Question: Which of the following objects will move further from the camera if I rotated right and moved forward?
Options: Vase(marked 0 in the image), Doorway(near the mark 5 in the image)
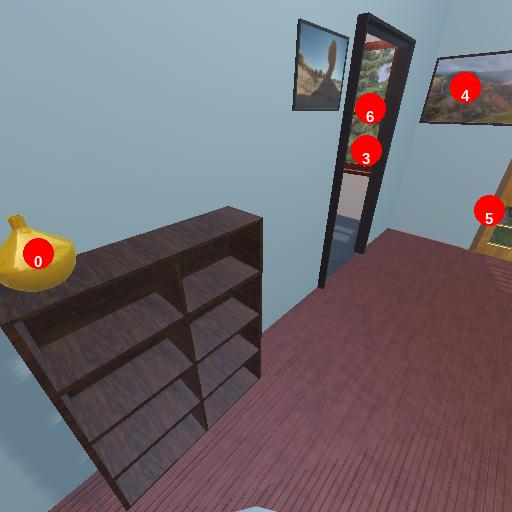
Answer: Vase(marked 0 in the image)